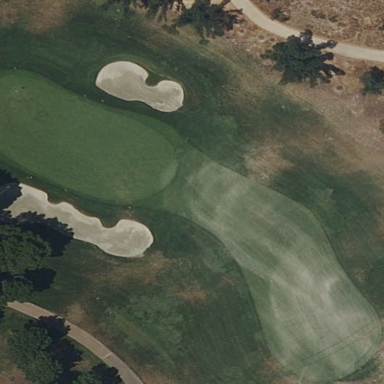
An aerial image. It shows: Golf course.